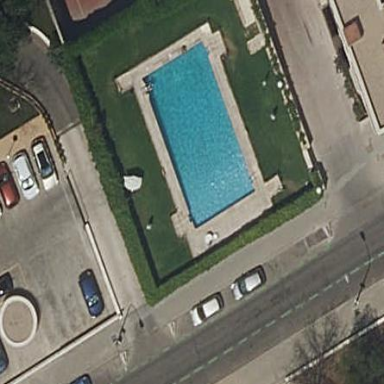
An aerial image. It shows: Swimming pool located in leisure land.